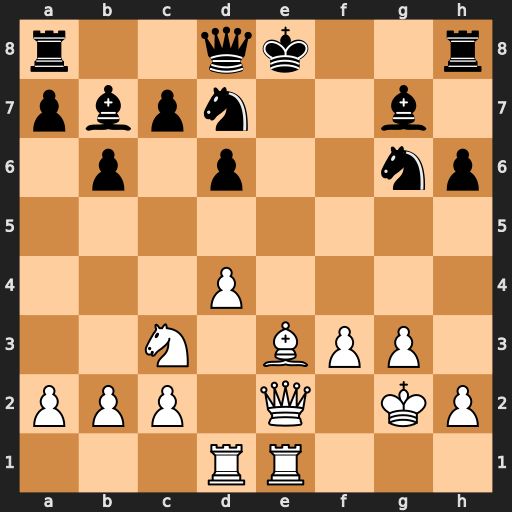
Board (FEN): r2qk2r/pbpn2b1/1p1p2np/8/3P4/2N1BPP1/PPP1Q1KP/3RR3
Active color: w
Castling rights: kq
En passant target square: -
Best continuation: Bg5+ Kf8 Bxd8